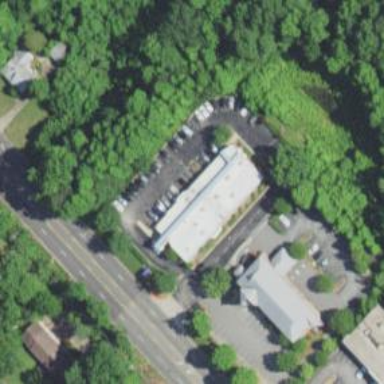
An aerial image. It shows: Clinic building offering healthcare services.